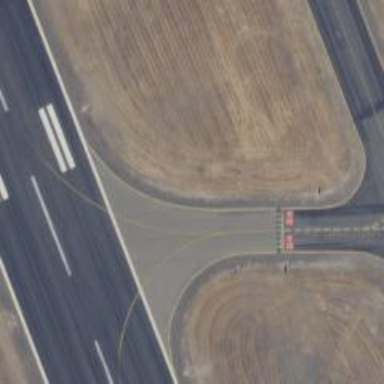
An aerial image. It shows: Asphalt taxiway at the airport.